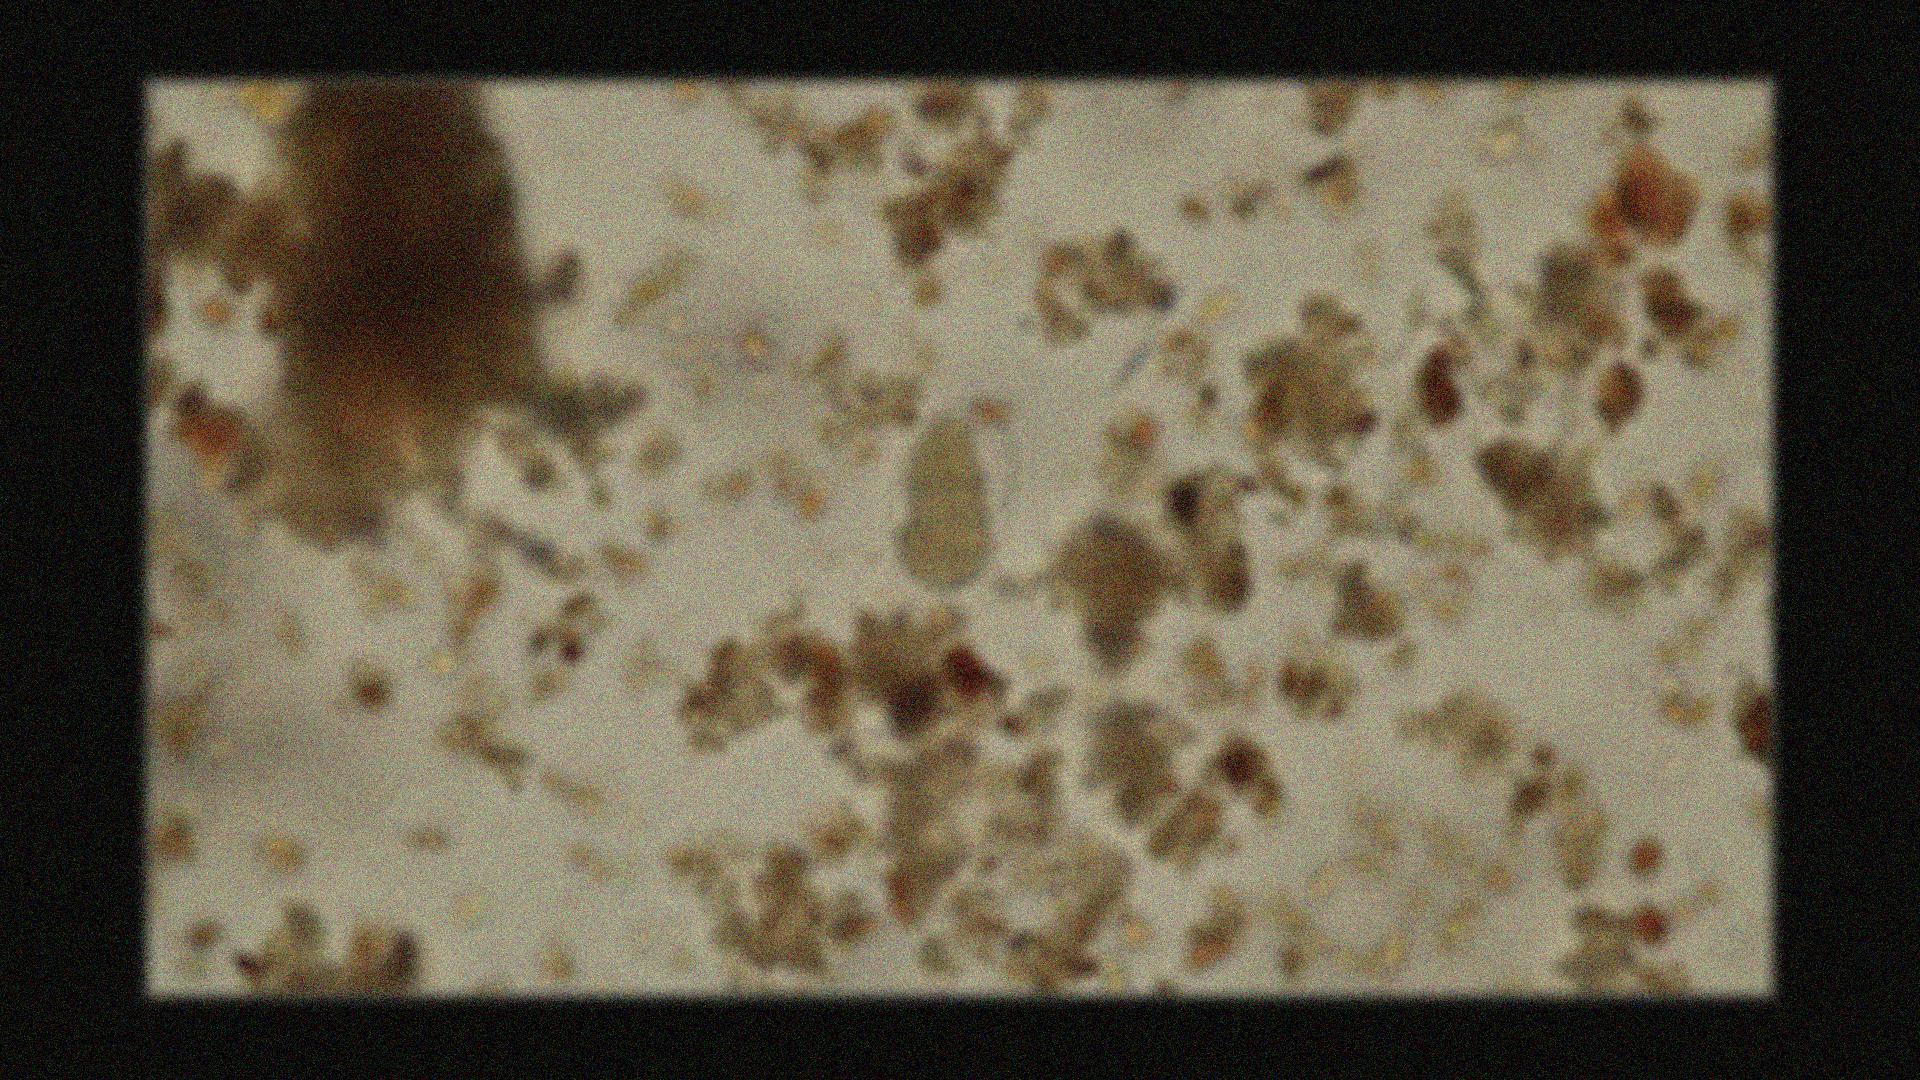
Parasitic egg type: Hookworm egg